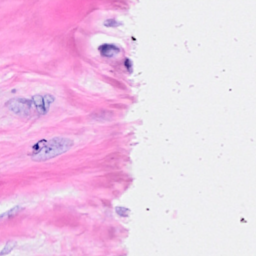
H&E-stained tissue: Breast